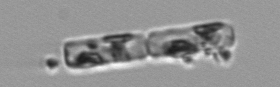
Label: Guinardia_delicatula